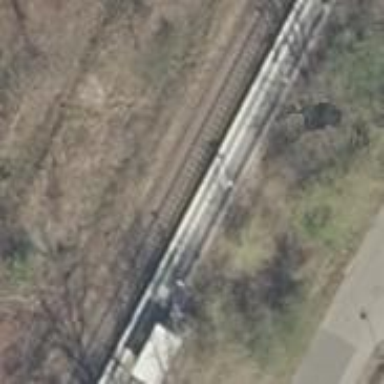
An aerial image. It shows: Railway halt station for public transport.